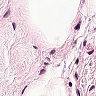
Metastatic tissue present: no